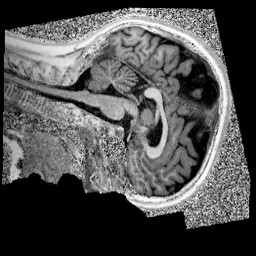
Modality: UNIT1
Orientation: sagittal
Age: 12
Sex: female
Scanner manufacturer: siemens
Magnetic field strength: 3 T
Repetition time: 4 s
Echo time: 0.00299 s